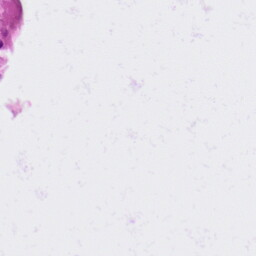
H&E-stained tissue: Lung